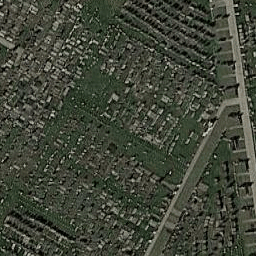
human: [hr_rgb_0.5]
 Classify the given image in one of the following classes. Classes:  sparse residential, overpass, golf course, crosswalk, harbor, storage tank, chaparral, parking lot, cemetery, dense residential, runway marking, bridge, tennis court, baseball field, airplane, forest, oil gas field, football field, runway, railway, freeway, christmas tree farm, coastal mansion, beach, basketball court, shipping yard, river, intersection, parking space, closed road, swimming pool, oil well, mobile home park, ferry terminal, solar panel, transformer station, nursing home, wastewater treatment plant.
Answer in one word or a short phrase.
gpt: cemetery